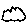
Label: cloud